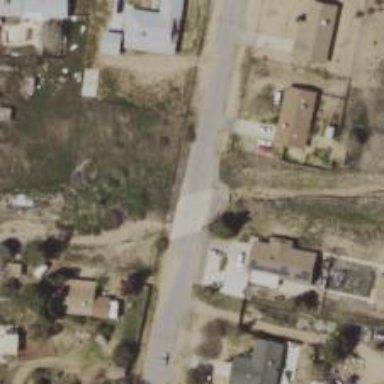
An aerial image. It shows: Low water crossing bridge on residential road.